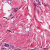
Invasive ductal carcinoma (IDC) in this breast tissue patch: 0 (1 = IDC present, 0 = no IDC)